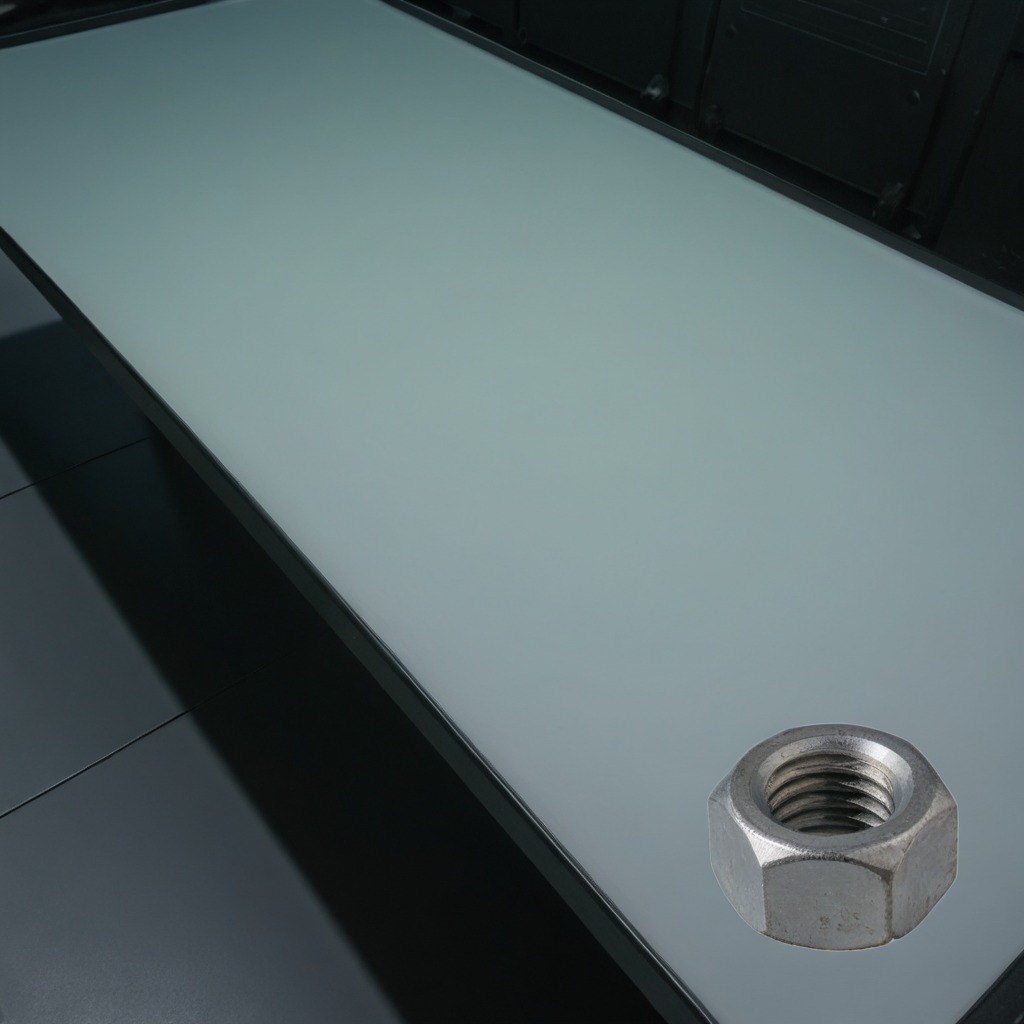
A metal nut is lying on a clean empty table in a railway signal maintenance room.